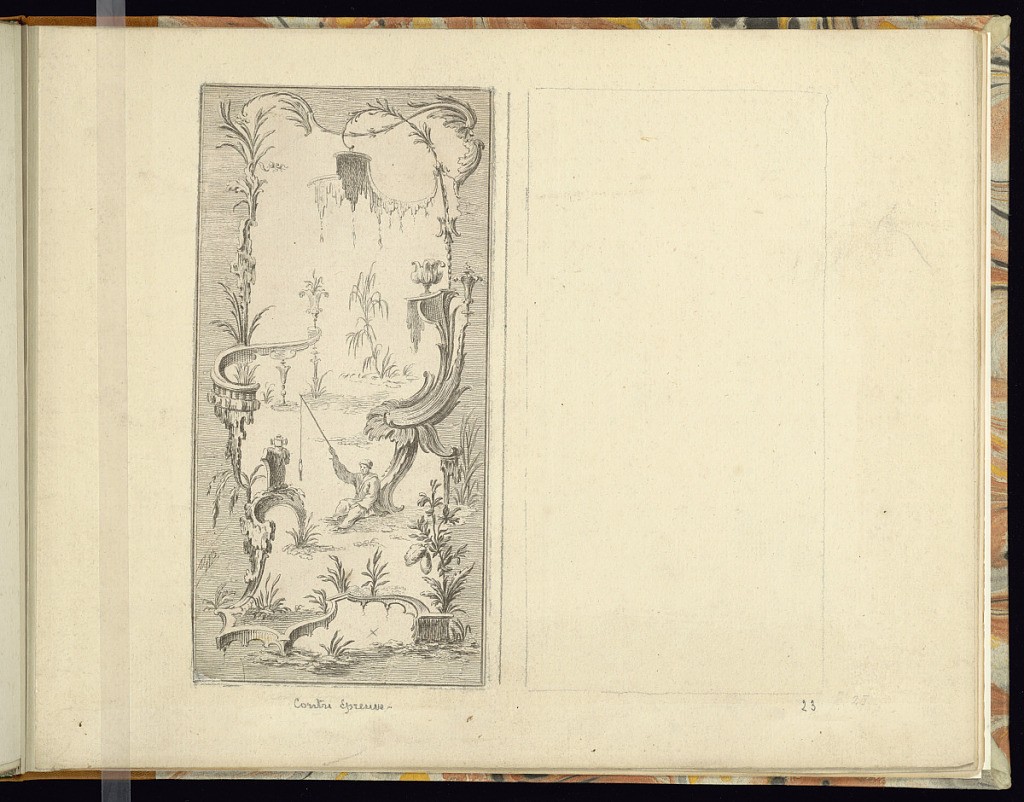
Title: Panel Design
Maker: Bellay, French, active from 1734
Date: ca.1734-49
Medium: Etching and engraving: counterproof on laid paper
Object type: Print
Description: A counterproof of a print from this series, plate 6 (1921-6-490-15). A design for an ornamental panel featuring rococo and chinoiserie motifs with an ornately decorated frame of leaves, c-scrolls, wings, water, rinceaux, platforms, architectural elements, a canopy, and vases. In the center, a seated man holds a fishing rod within a fantastical landscape surrounded by water and foliage.